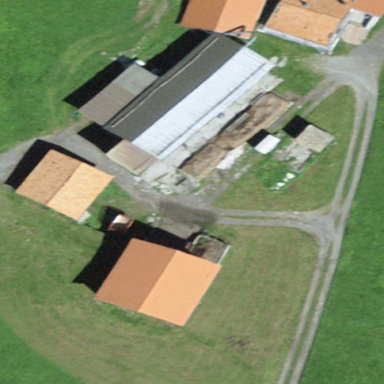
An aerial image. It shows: Farmyard area.